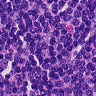
Metastatic tissue present: no